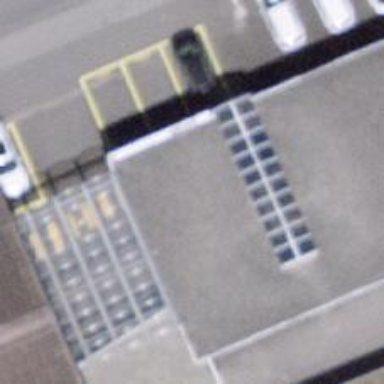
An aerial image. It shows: Car repair shop.